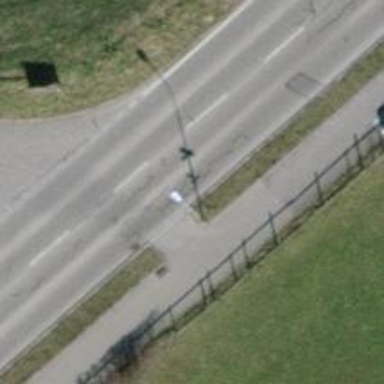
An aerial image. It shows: Asphalt cycleway.